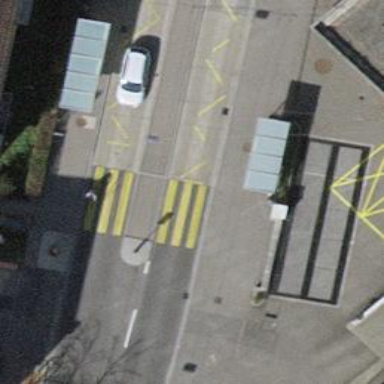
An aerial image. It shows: Bus stop for trolleybuses with designated stop position for public transport.